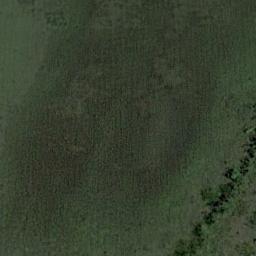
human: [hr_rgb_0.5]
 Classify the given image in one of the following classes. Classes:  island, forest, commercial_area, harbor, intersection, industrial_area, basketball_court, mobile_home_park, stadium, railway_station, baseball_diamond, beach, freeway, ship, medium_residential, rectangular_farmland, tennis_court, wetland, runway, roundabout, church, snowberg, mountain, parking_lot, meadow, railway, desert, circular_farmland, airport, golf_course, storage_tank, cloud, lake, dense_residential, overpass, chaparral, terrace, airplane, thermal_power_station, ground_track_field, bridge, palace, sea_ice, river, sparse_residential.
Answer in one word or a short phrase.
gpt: meadow